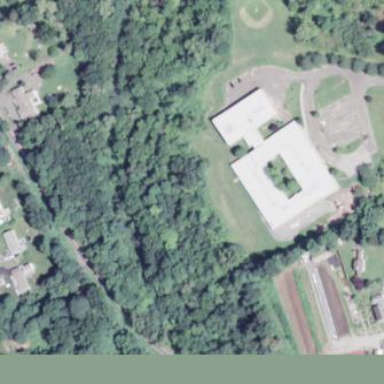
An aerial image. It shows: School.